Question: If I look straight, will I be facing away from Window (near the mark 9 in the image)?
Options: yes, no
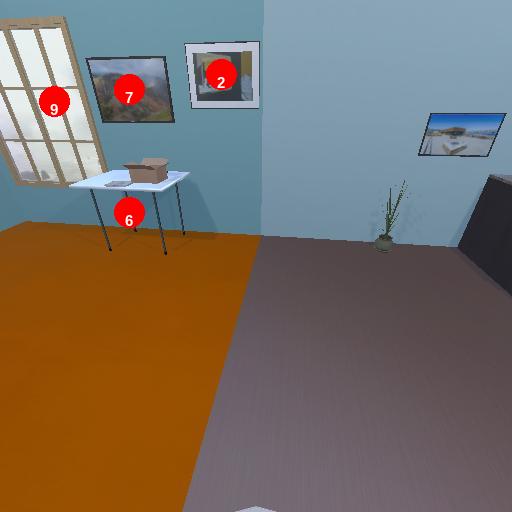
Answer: yes